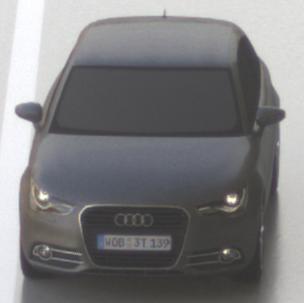
Make: Audi
Model: A1 Sportback 1.2 TFSI
Detailed model: A1 (8X) Sportback
Model produced from: 2012/03
Model produced until: 2014/11
Doors: 5
Color: gray
Road condition: wet road
Daytime: morning or afternoon
Contrast: medium contrast